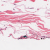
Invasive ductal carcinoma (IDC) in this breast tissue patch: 0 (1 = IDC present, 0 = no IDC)